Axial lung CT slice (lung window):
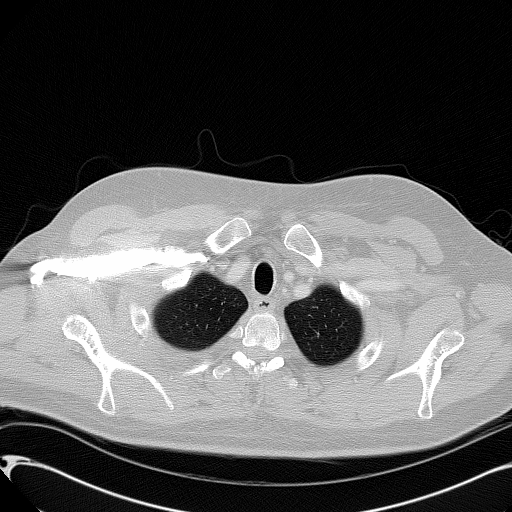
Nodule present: no